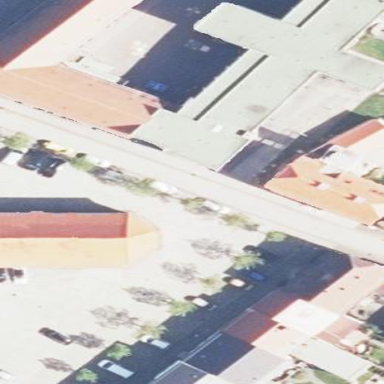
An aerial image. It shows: Parking area with cobblestone surface.